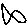
Label: fish